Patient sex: M
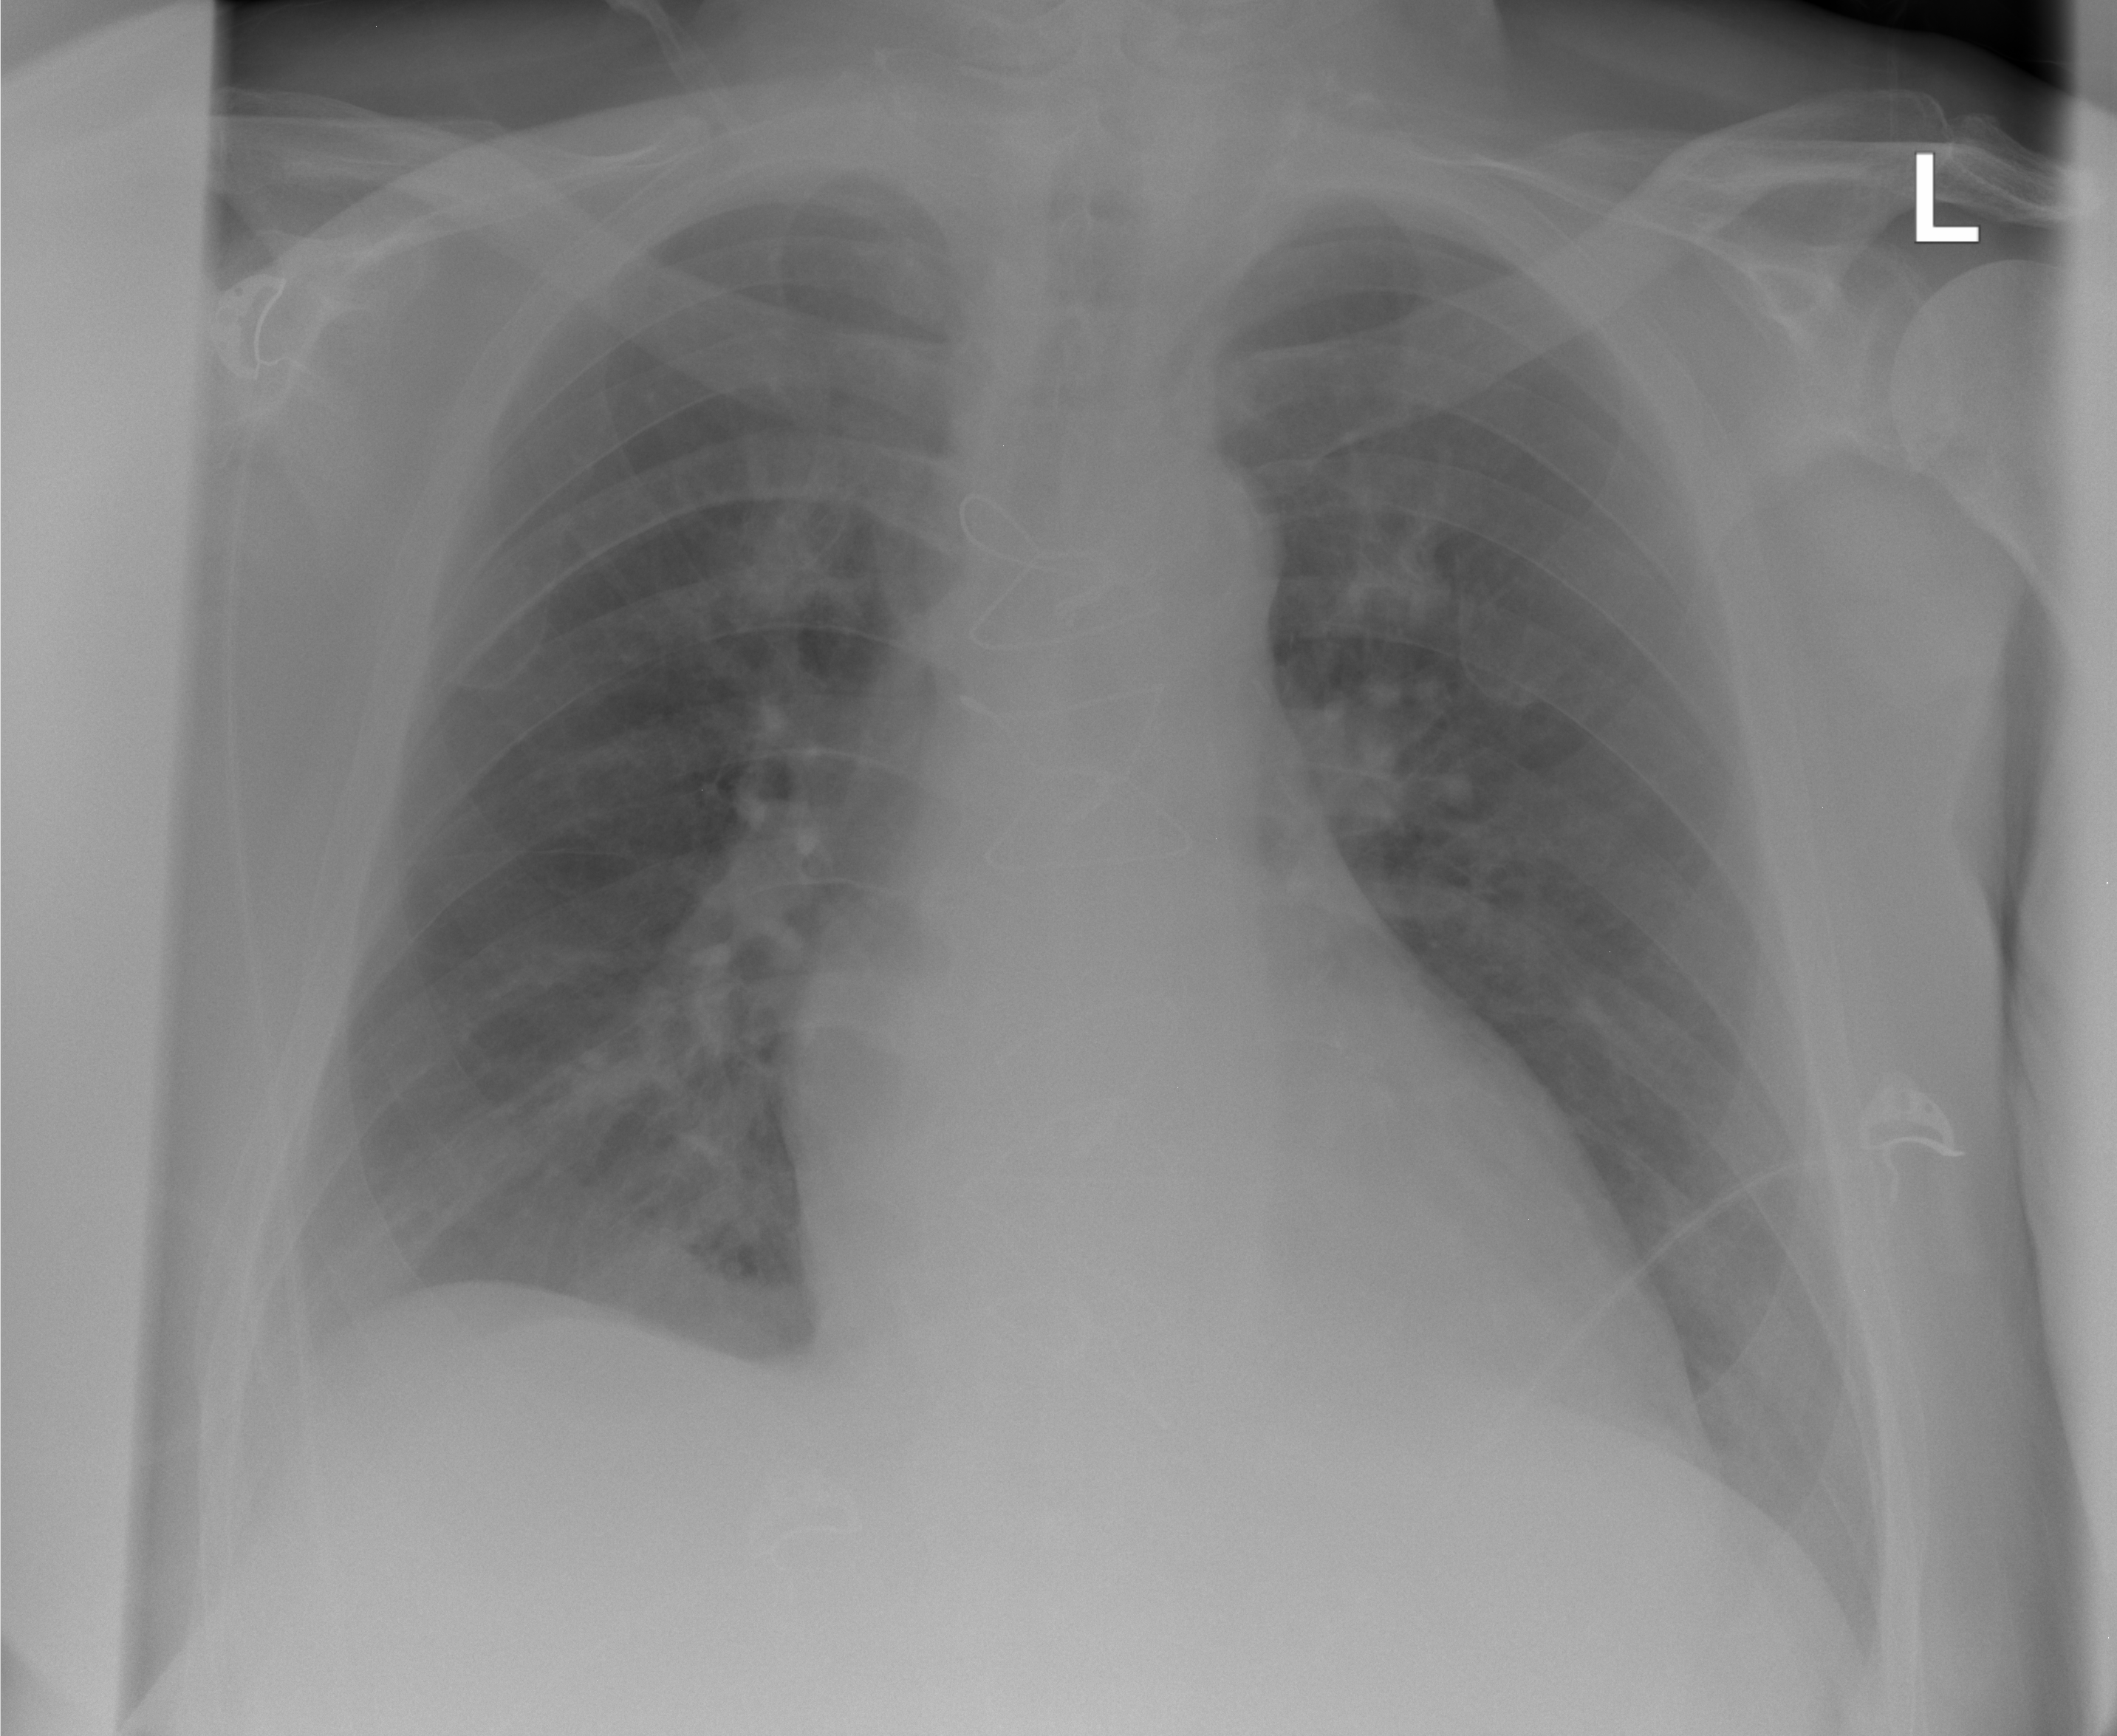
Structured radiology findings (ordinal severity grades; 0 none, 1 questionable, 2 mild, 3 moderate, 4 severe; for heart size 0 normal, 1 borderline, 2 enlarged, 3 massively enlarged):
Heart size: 3
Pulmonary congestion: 0
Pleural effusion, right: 1
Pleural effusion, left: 0
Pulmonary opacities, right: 0
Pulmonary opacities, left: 0
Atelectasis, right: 2
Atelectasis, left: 1